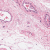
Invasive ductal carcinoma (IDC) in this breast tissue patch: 0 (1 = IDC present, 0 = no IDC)